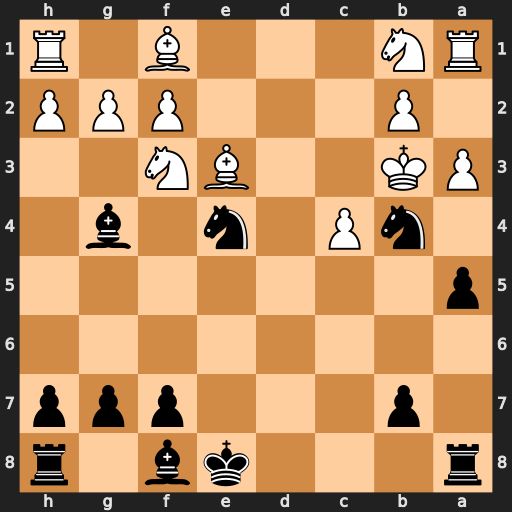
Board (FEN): r3kb1r/1p3ppp/8/p7/1nP1n1b1/PK2BN2/1P3PPP/RN3B1R
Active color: b
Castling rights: kq
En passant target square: -
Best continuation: a4#